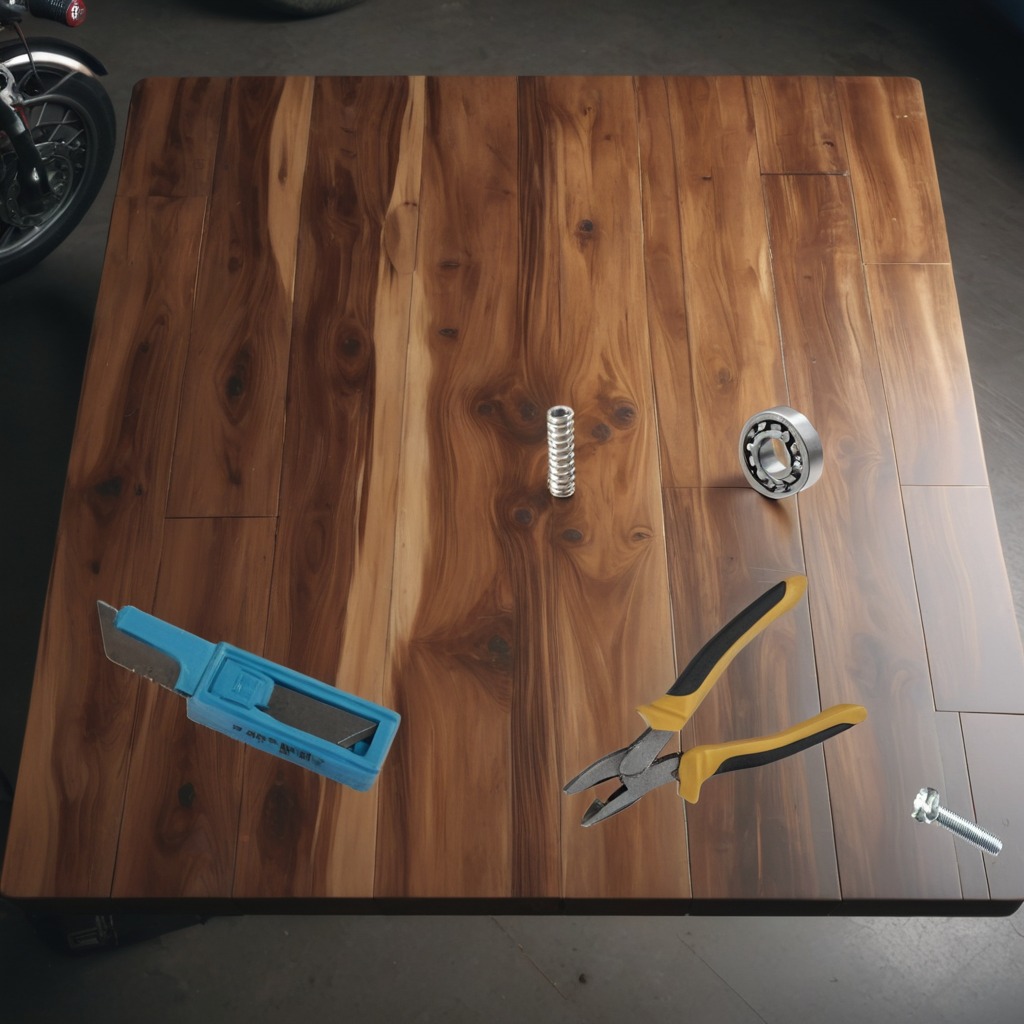
A metal ball bearing, a utility knife, a metal machine screw, a pair of pliers, and a coiled metal spring are lying on the wooden table in the vintage motorcycle garage.